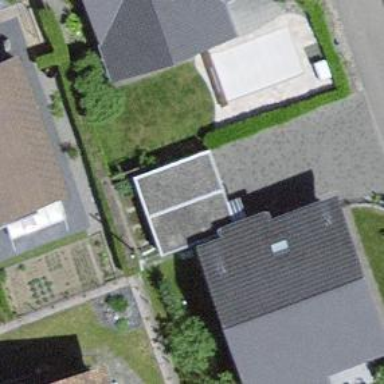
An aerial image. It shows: Group of garages.